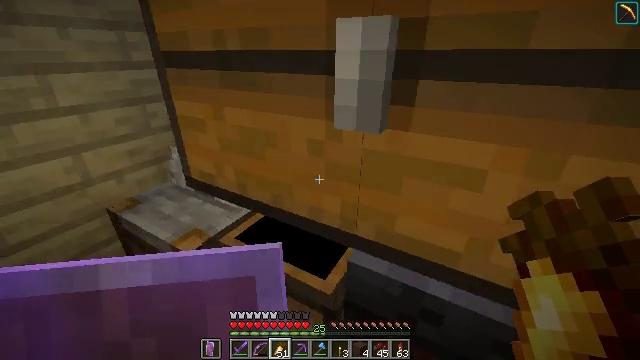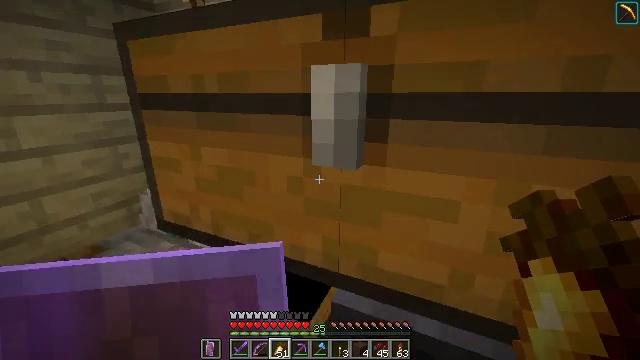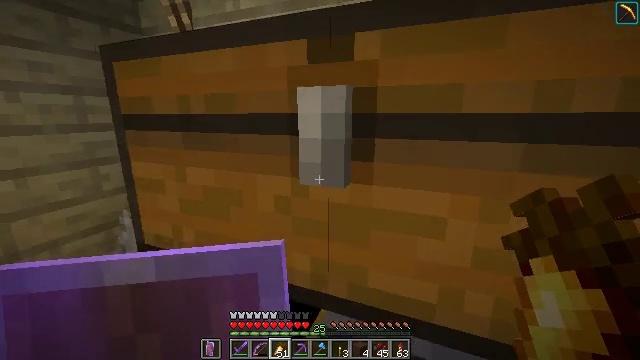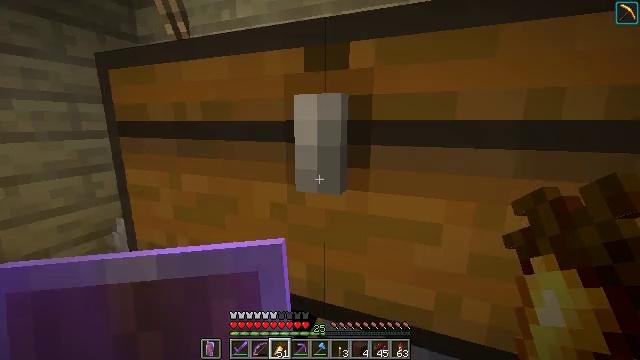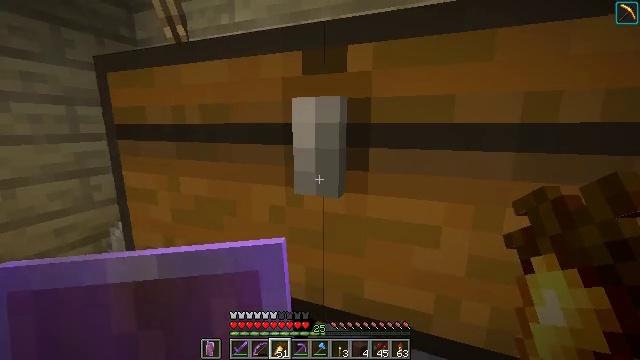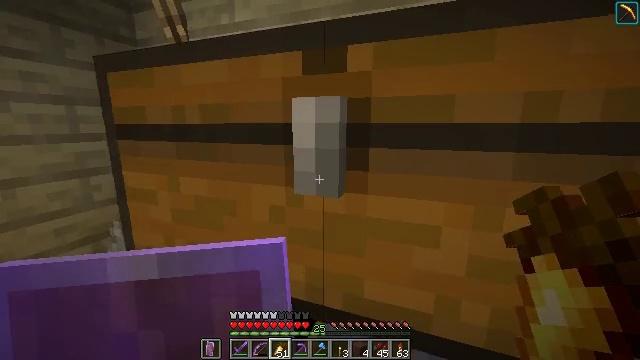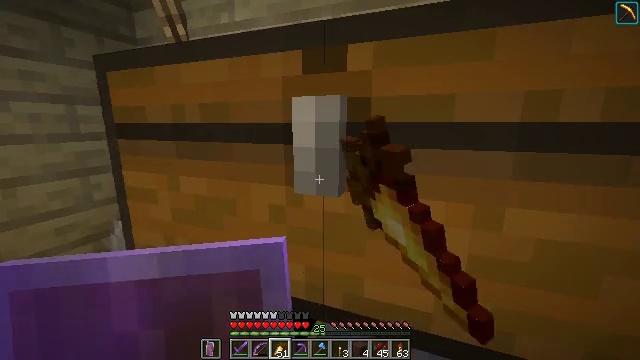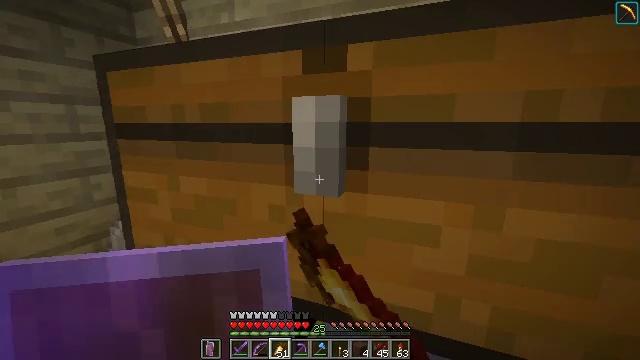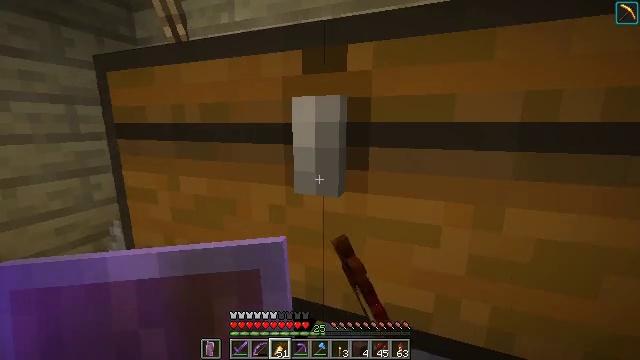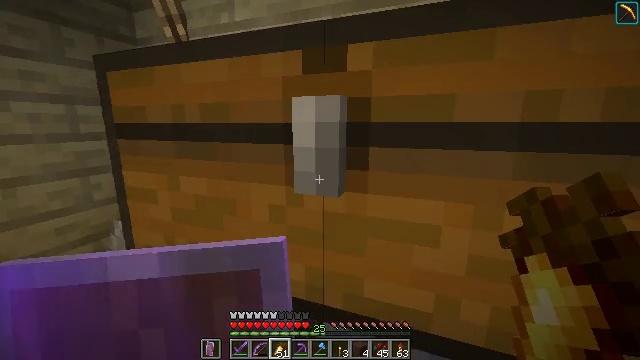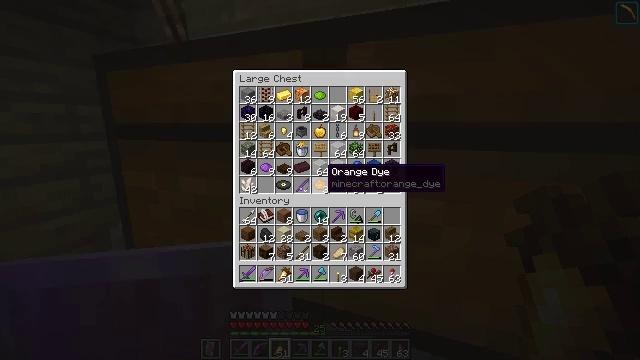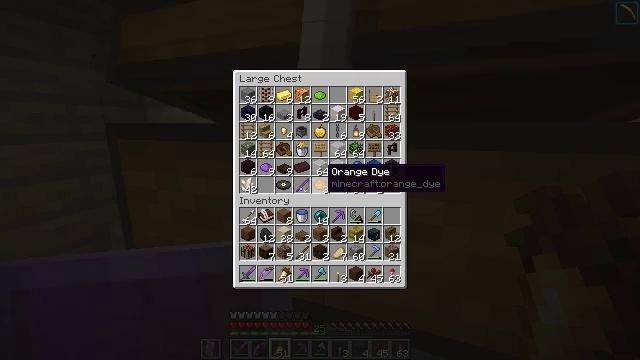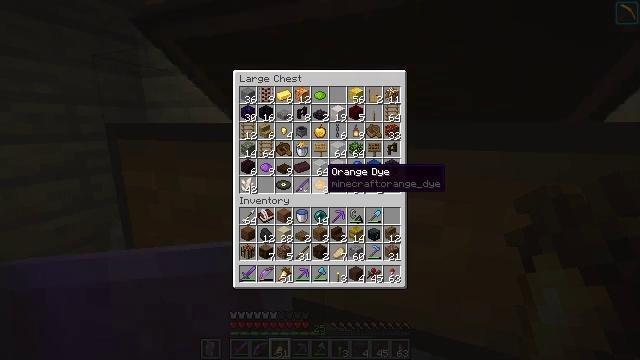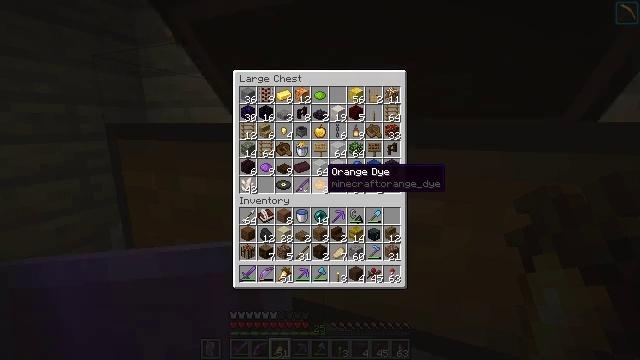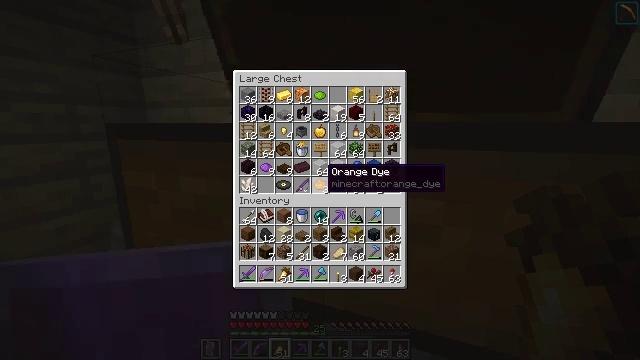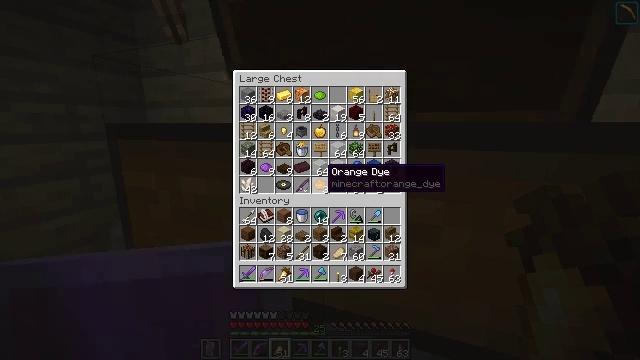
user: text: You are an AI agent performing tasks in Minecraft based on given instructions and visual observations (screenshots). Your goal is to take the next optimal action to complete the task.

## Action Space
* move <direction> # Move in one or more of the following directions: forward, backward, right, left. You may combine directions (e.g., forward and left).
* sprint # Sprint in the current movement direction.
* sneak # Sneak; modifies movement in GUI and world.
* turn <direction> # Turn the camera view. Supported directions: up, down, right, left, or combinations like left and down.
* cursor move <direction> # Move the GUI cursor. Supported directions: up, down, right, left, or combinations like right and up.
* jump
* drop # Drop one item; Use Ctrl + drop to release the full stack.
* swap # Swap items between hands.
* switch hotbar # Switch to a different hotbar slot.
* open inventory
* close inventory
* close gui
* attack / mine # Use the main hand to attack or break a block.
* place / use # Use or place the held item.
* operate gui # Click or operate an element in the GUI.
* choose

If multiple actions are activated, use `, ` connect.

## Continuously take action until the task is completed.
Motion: motion action
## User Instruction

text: Mine the cocoa pods for beans.
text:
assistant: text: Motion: turn right and up
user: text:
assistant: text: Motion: turn right and up
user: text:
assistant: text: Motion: turn up
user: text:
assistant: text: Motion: no_op
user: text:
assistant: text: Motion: use / place
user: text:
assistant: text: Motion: use / place
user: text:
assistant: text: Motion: use / place
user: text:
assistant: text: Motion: no_op
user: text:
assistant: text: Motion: no_op
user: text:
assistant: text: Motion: open gui
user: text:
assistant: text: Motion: no_op
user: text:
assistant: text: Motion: no_op
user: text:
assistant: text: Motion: no_op
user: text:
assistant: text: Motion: no_op
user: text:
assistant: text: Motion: no_op
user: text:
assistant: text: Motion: no_op
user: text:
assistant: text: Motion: no_op
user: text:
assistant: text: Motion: no_op
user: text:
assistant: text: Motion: no_op
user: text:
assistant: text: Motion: no_op
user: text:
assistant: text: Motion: no_op
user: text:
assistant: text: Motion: no_op
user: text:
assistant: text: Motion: no_op
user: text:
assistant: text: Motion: no_op
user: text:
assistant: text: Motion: no_op
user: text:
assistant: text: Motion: cursor move right
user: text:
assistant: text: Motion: cursor move right
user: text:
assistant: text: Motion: cursor move right
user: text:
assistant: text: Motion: no_op
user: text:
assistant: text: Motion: no_op